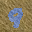
Label: 9